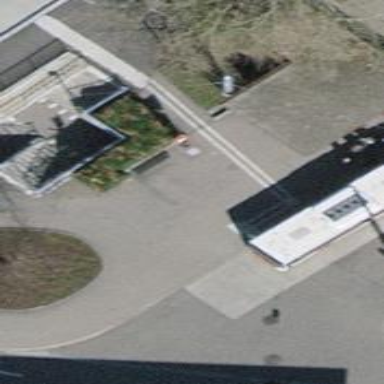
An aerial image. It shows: Bus stop with shelter. It is platform for public transport.